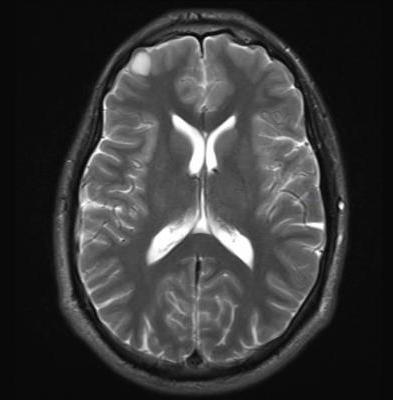
Label: notumor